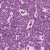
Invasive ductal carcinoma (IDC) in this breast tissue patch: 0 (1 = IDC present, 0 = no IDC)